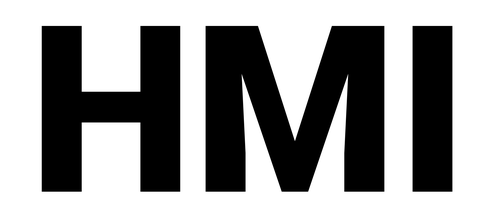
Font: Roboto_Black